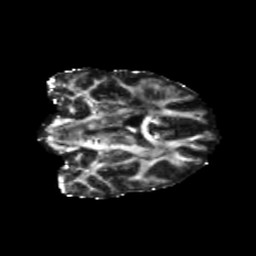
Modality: FA
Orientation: coronal
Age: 50
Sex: female
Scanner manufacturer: siemens
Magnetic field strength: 3 T
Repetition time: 5.25 s
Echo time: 0.08 s